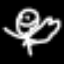
Label: angel